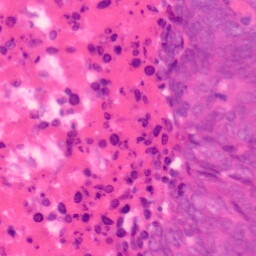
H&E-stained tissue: Colon